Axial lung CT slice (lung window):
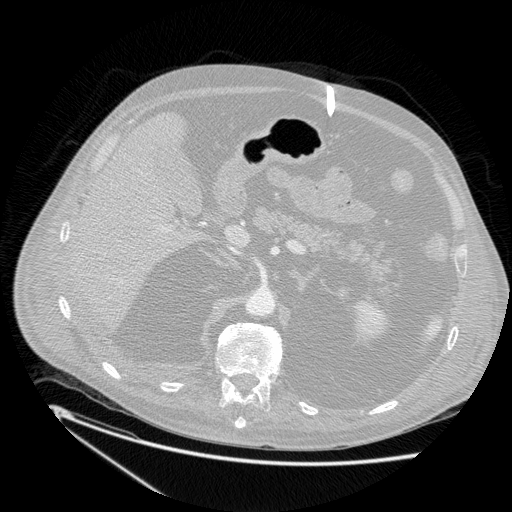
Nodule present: no